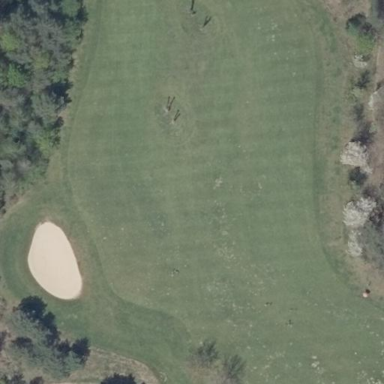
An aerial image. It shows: Rough area in golf course.